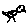
Label: bird